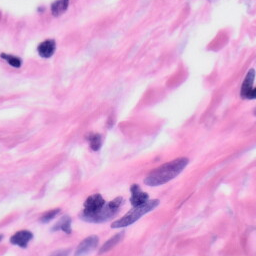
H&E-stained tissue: Skin